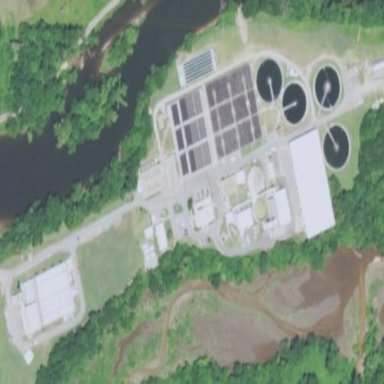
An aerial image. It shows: Wastewater plant.